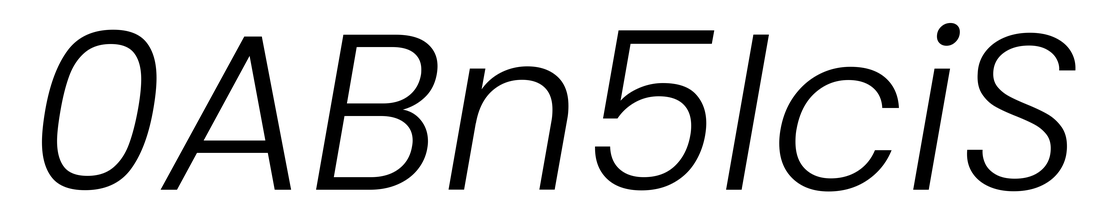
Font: Poppins-LightItalic